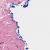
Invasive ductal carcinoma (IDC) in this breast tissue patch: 0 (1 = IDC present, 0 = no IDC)